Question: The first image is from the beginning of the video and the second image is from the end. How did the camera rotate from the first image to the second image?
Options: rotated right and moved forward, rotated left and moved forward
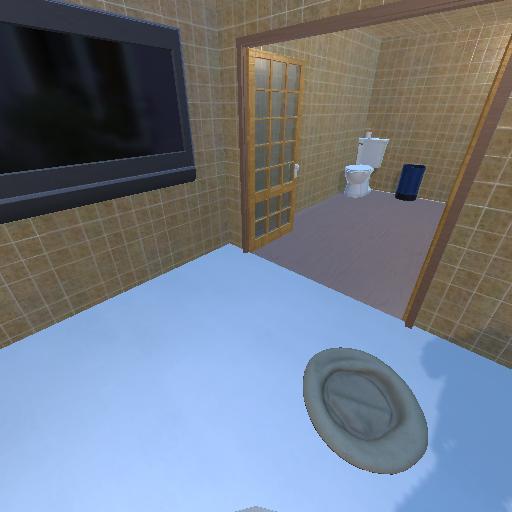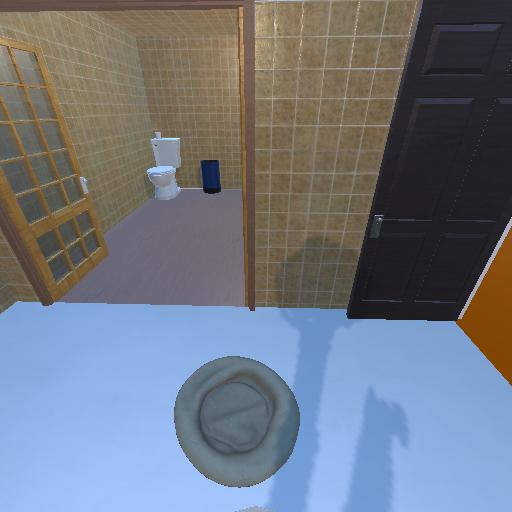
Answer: rotated right and moved forward